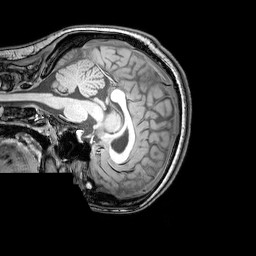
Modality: T1w
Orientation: sagittal
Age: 22
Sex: female
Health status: healthy
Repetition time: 0.081 s
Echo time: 0.037 s